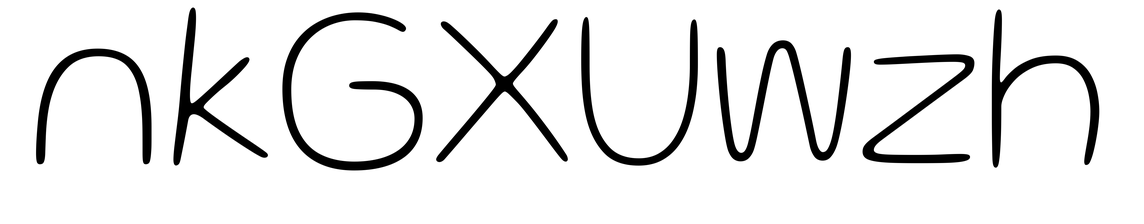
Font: Gluten_Thin